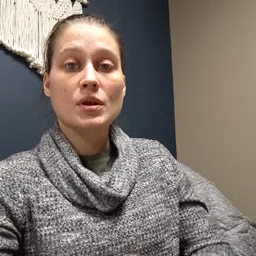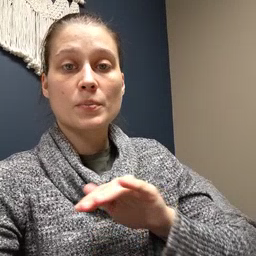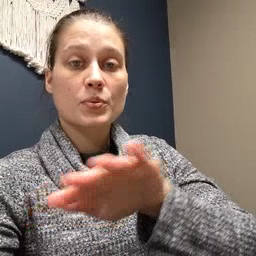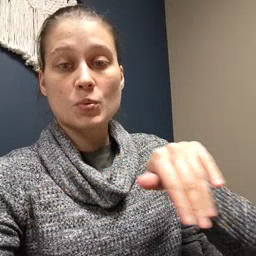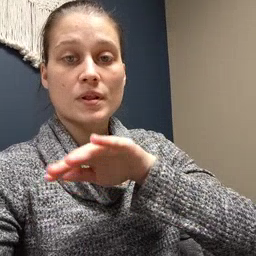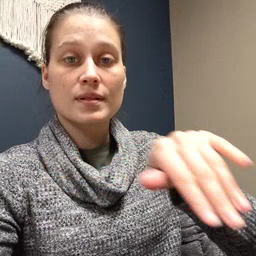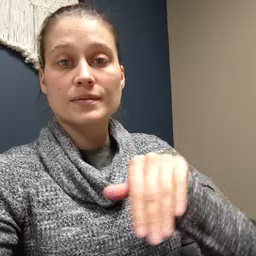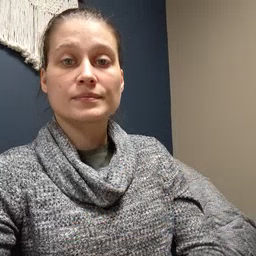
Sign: pool